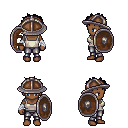
a pixel art fantasy rpg character, female body template, human, dark skin, white pirate shirt, metal pants, raven bedhead hairstyle, chain helm, white cloth bandages, shield, four views (front, back, left, right), 2x2 character sprite sheet, small pixel art, hard edges, no anti-aliasing